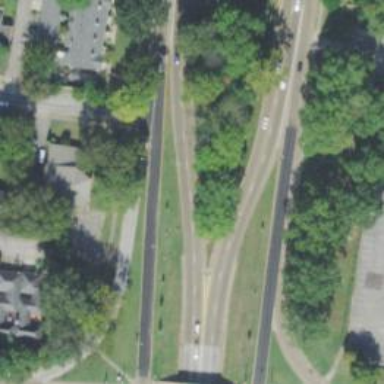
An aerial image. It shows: Asphalt road with primary link designation.